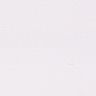
Metastatic tissue present: no